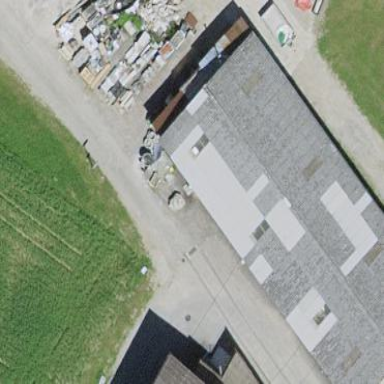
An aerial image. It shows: Warehouse building.